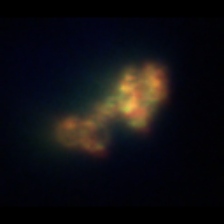
Taxon: Unknown_detritus
Group: Unknown